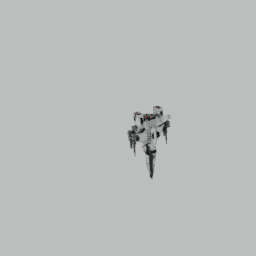
Label: mechanical